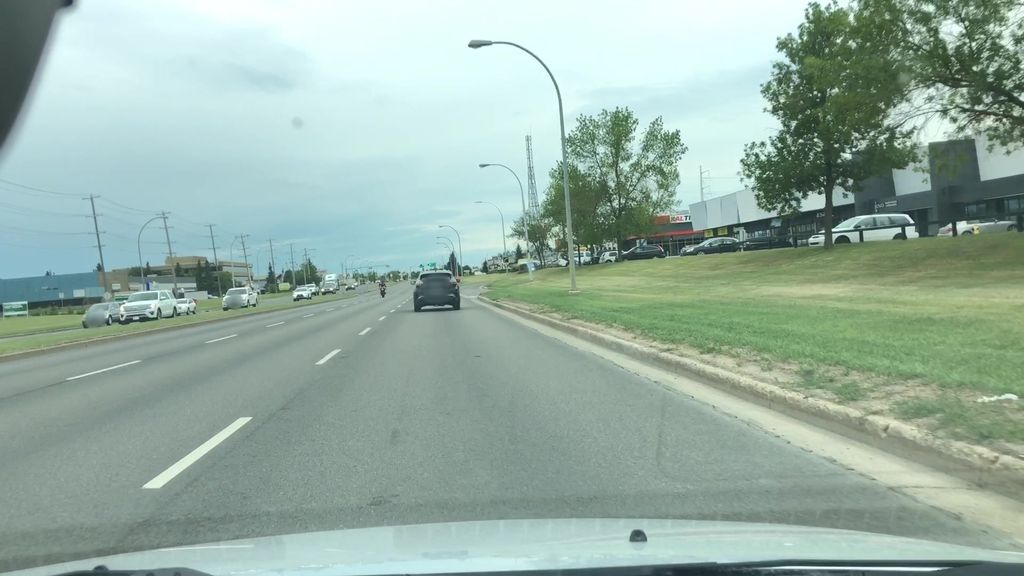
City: edmonton